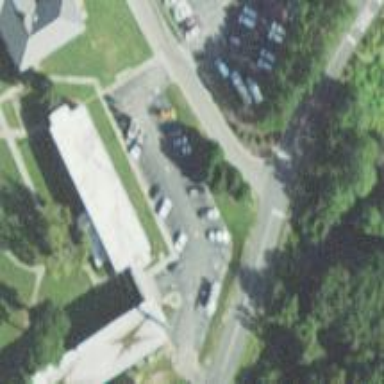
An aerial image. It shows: Dormitory building.